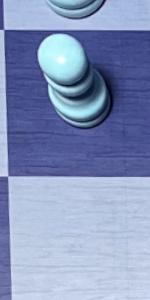
Label: Empty